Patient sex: M
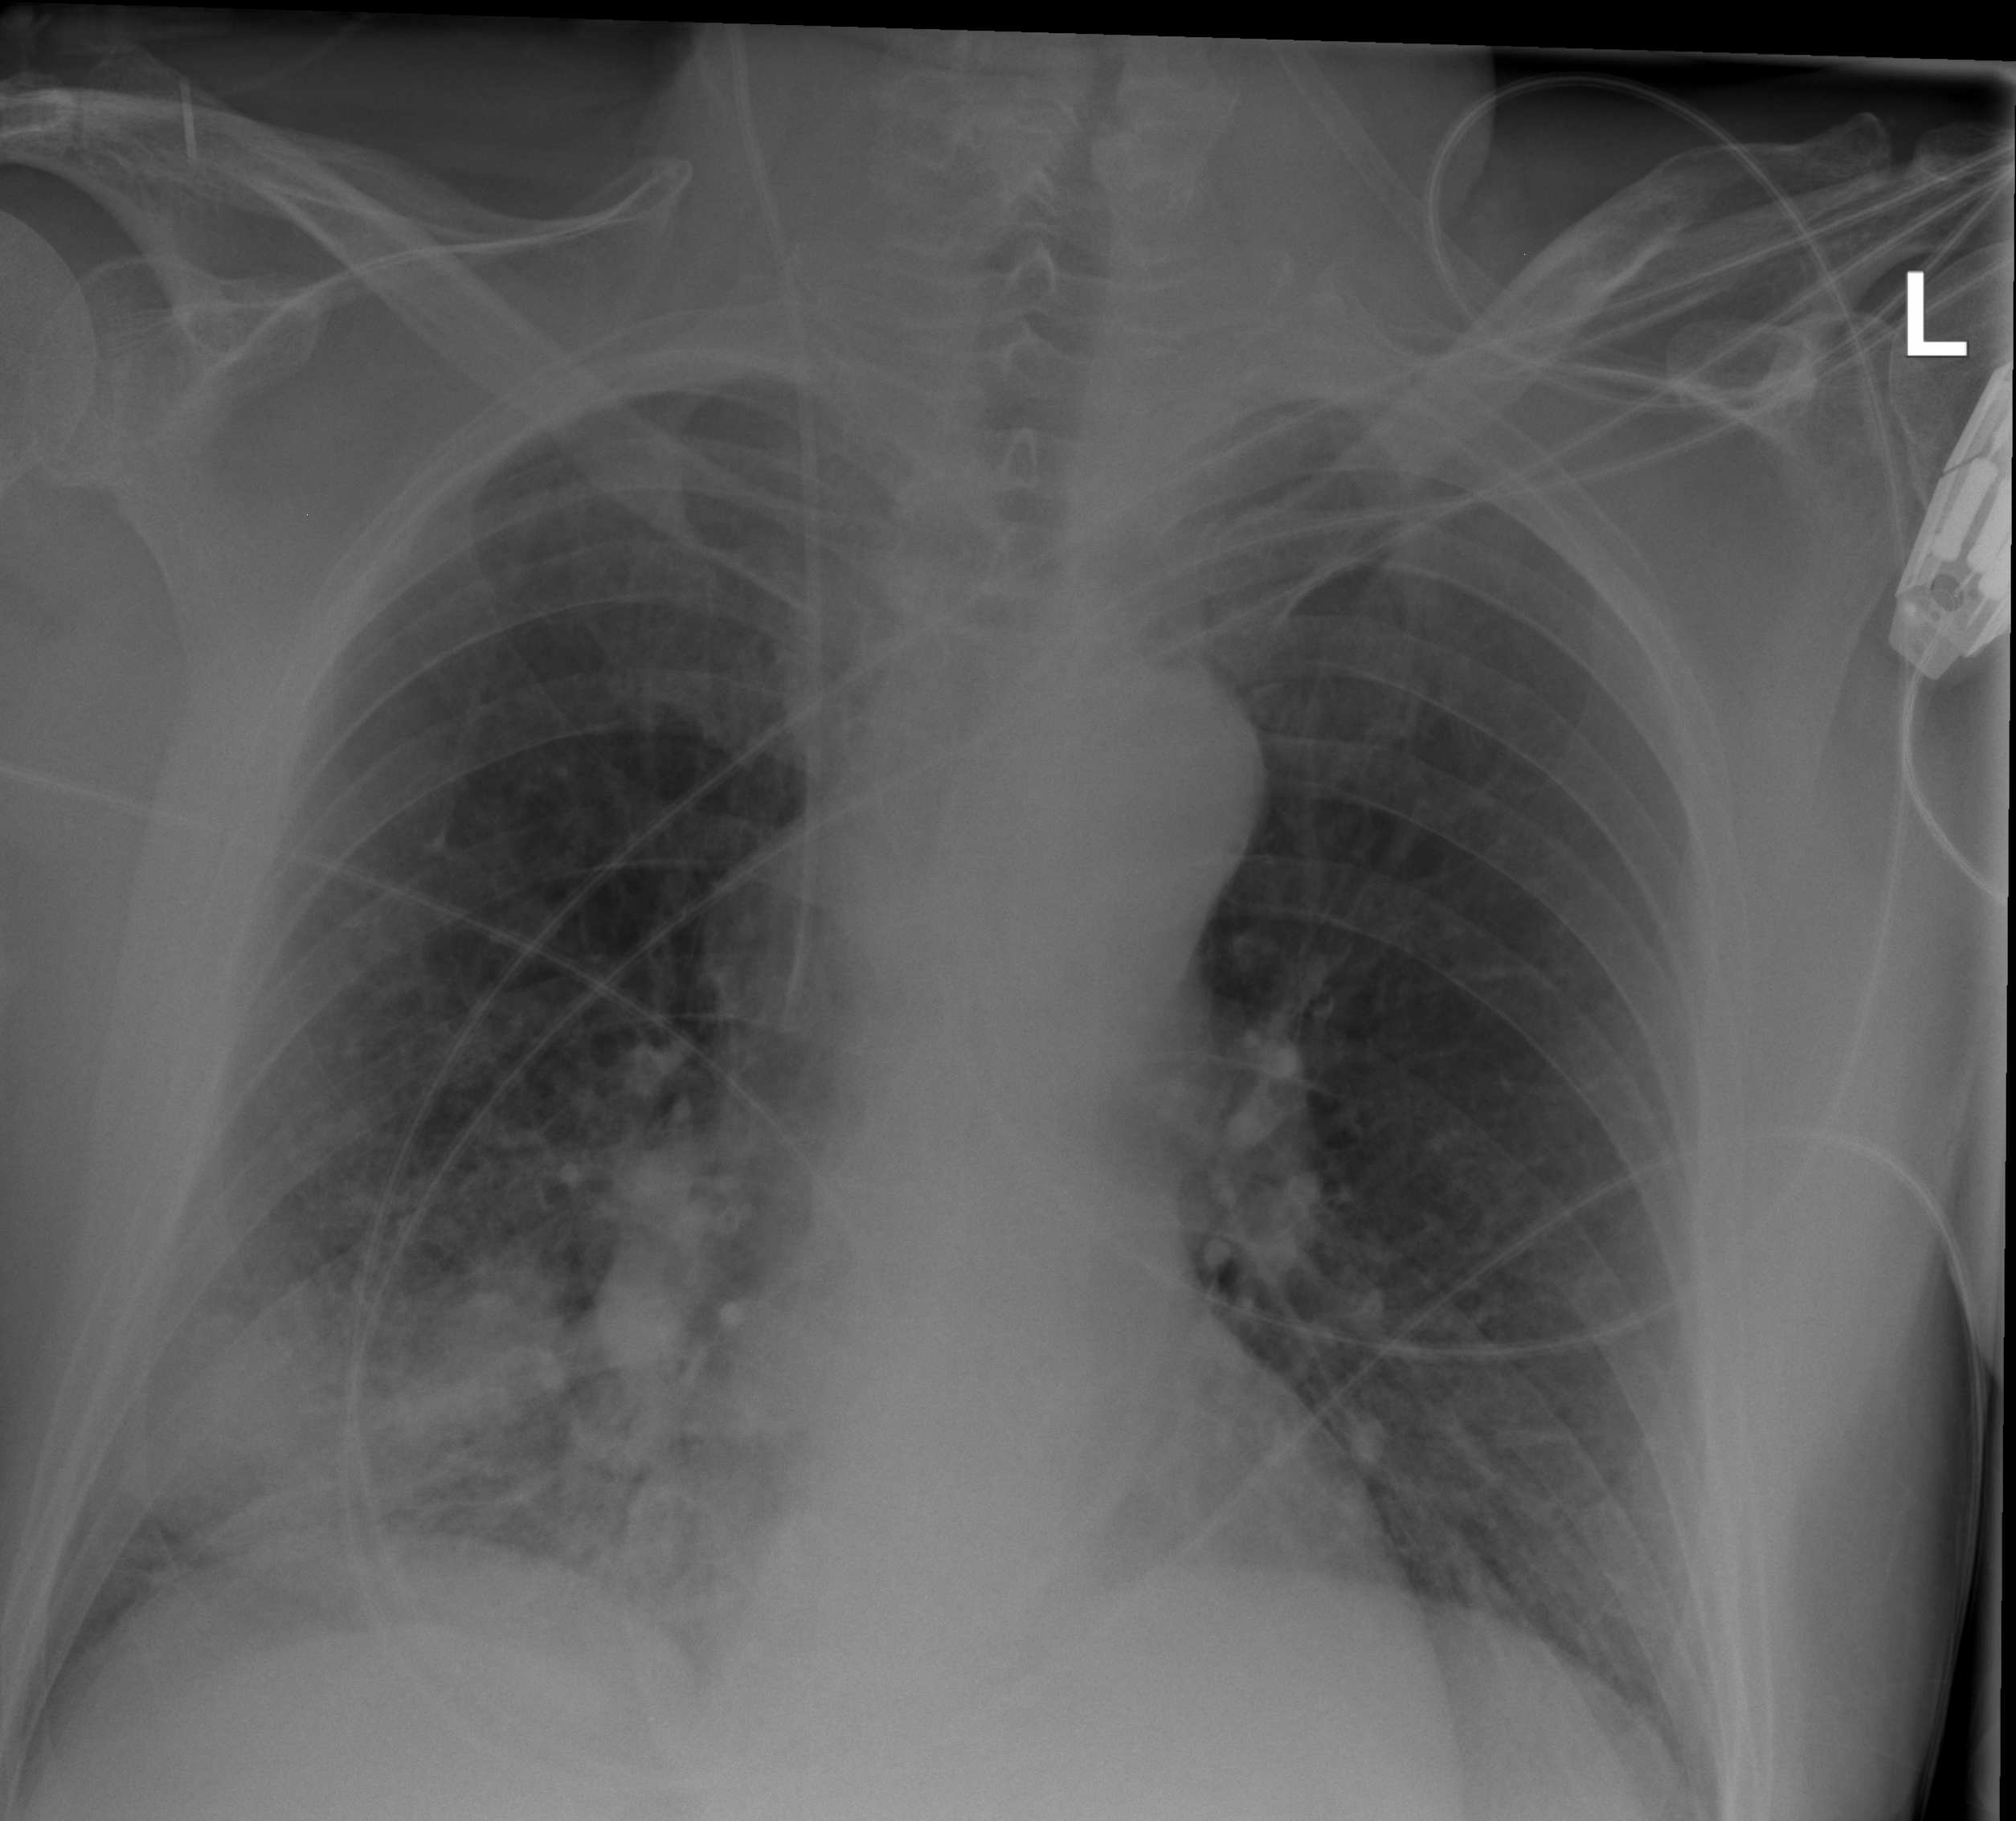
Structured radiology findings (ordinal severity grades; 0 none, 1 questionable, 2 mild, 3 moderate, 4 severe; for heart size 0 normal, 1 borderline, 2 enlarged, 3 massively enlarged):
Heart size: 0
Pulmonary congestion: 0
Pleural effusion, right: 0
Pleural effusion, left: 0
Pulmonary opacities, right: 2
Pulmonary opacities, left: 0
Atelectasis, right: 3
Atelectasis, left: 0